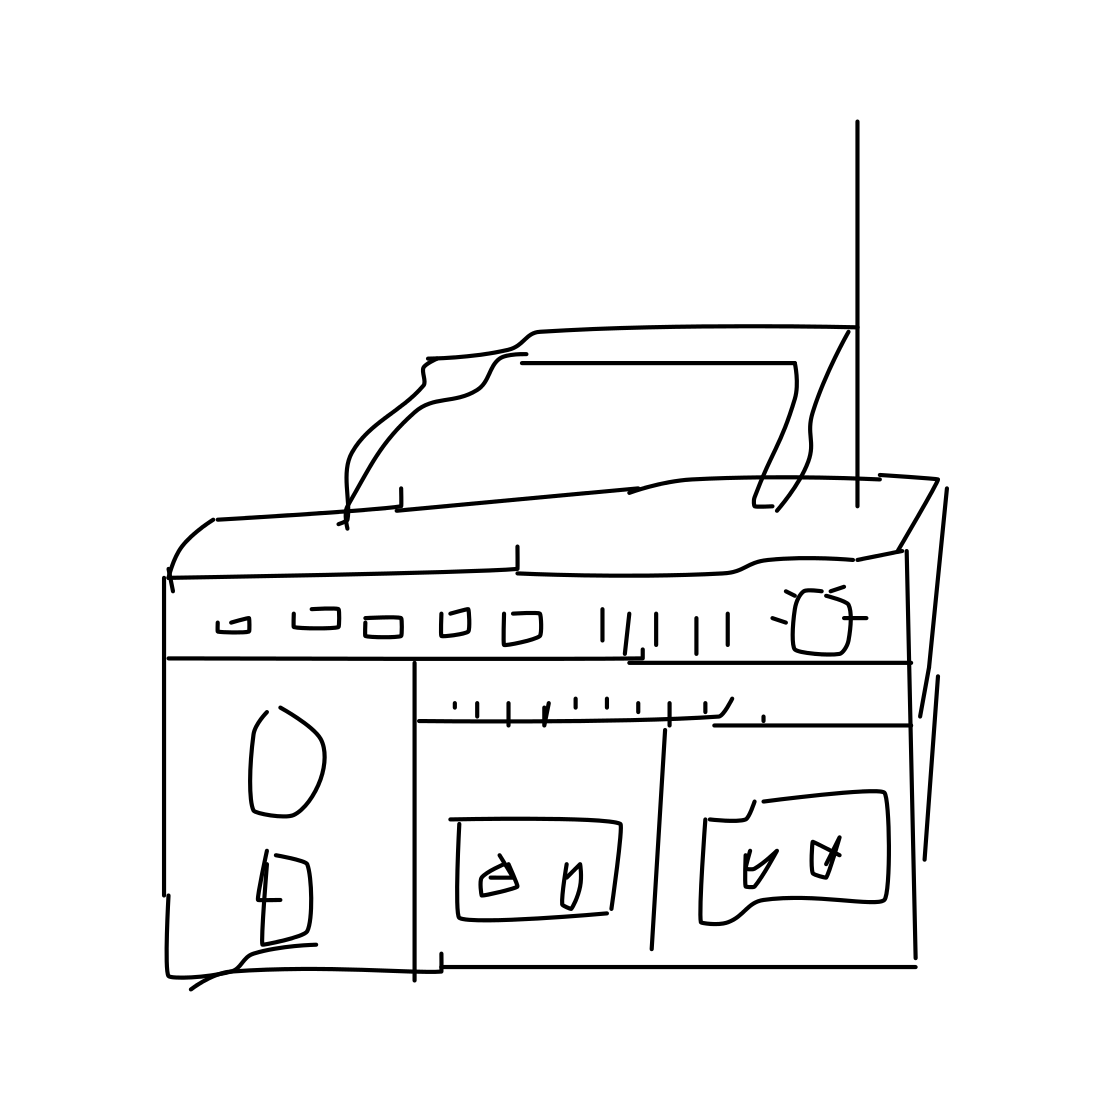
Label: radio